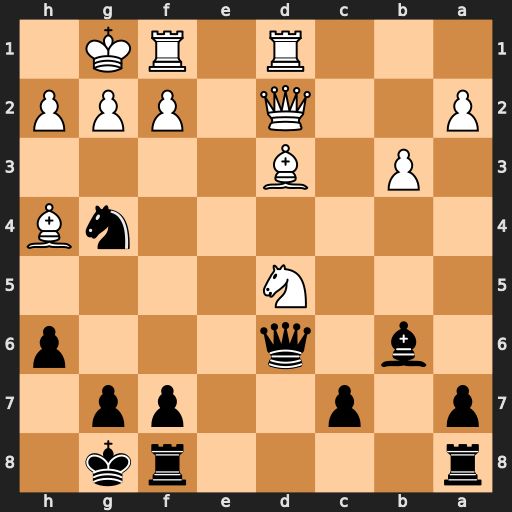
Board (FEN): r4rk1/p1p2pp1/1b1q3p/3N4/6nB/1P1B4/P2Q1PPP/3R1RK1
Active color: b
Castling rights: -
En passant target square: -
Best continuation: Qxh2#